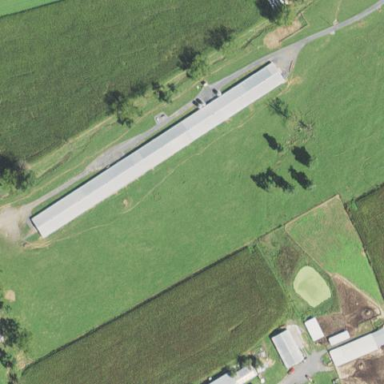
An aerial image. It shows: Farm auxiliary building.